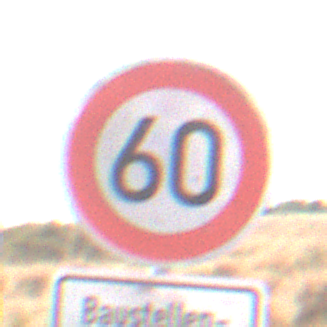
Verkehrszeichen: Geschwindigkeit60
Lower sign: HinweiseAufGefahrenDurchVerbaleAngabe2
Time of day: Midday
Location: Outdoor (Nature)
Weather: PartlyCloudy
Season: NotSpecified
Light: Natural